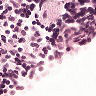
Metastatic tissue present: no